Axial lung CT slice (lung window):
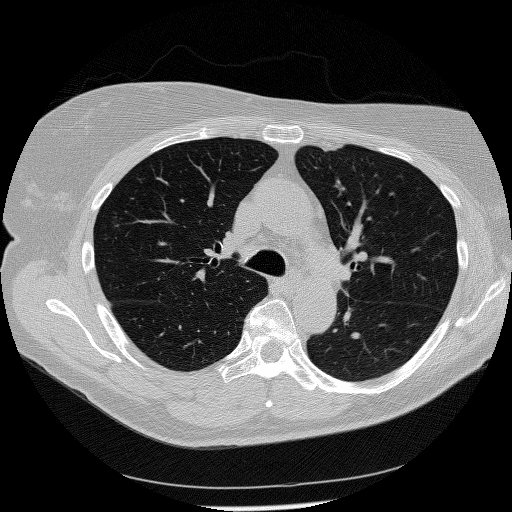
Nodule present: no